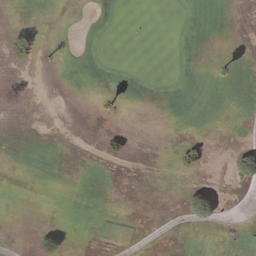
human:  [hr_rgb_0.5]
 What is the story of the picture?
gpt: golf course